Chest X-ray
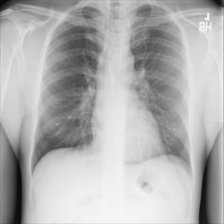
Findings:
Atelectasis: negative
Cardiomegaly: negative
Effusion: negative
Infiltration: negative
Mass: negative
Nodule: negative
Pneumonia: negative
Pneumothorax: negative
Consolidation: negative
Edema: negative
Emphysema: negative
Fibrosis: negative
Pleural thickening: negative
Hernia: negative